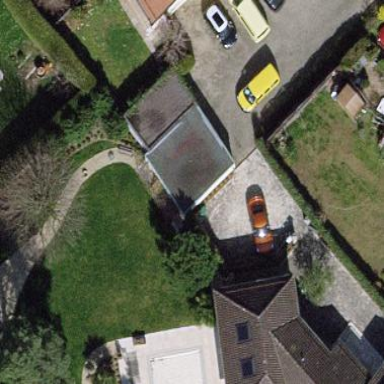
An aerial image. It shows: Garage building.